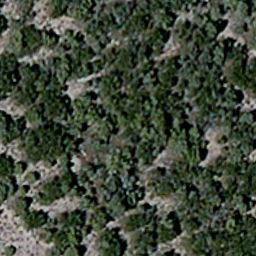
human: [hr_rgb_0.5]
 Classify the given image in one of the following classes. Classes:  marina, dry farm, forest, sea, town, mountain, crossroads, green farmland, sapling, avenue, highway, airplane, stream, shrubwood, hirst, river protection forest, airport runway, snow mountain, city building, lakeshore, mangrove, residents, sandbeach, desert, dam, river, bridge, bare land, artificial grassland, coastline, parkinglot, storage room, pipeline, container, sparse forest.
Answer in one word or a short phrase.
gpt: sparse forest